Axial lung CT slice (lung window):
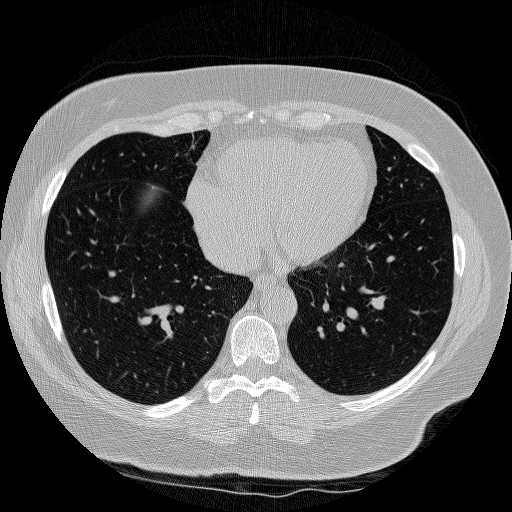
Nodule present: no